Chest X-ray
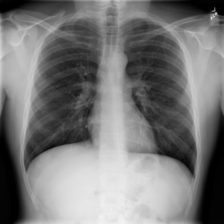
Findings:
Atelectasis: negative
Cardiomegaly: negative
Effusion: negative
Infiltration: negative
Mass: negative
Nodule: negative
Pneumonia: negative
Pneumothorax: negative
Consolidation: negative
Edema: negative
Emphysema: negative
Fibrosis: negative
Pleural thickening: negative
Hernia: negative